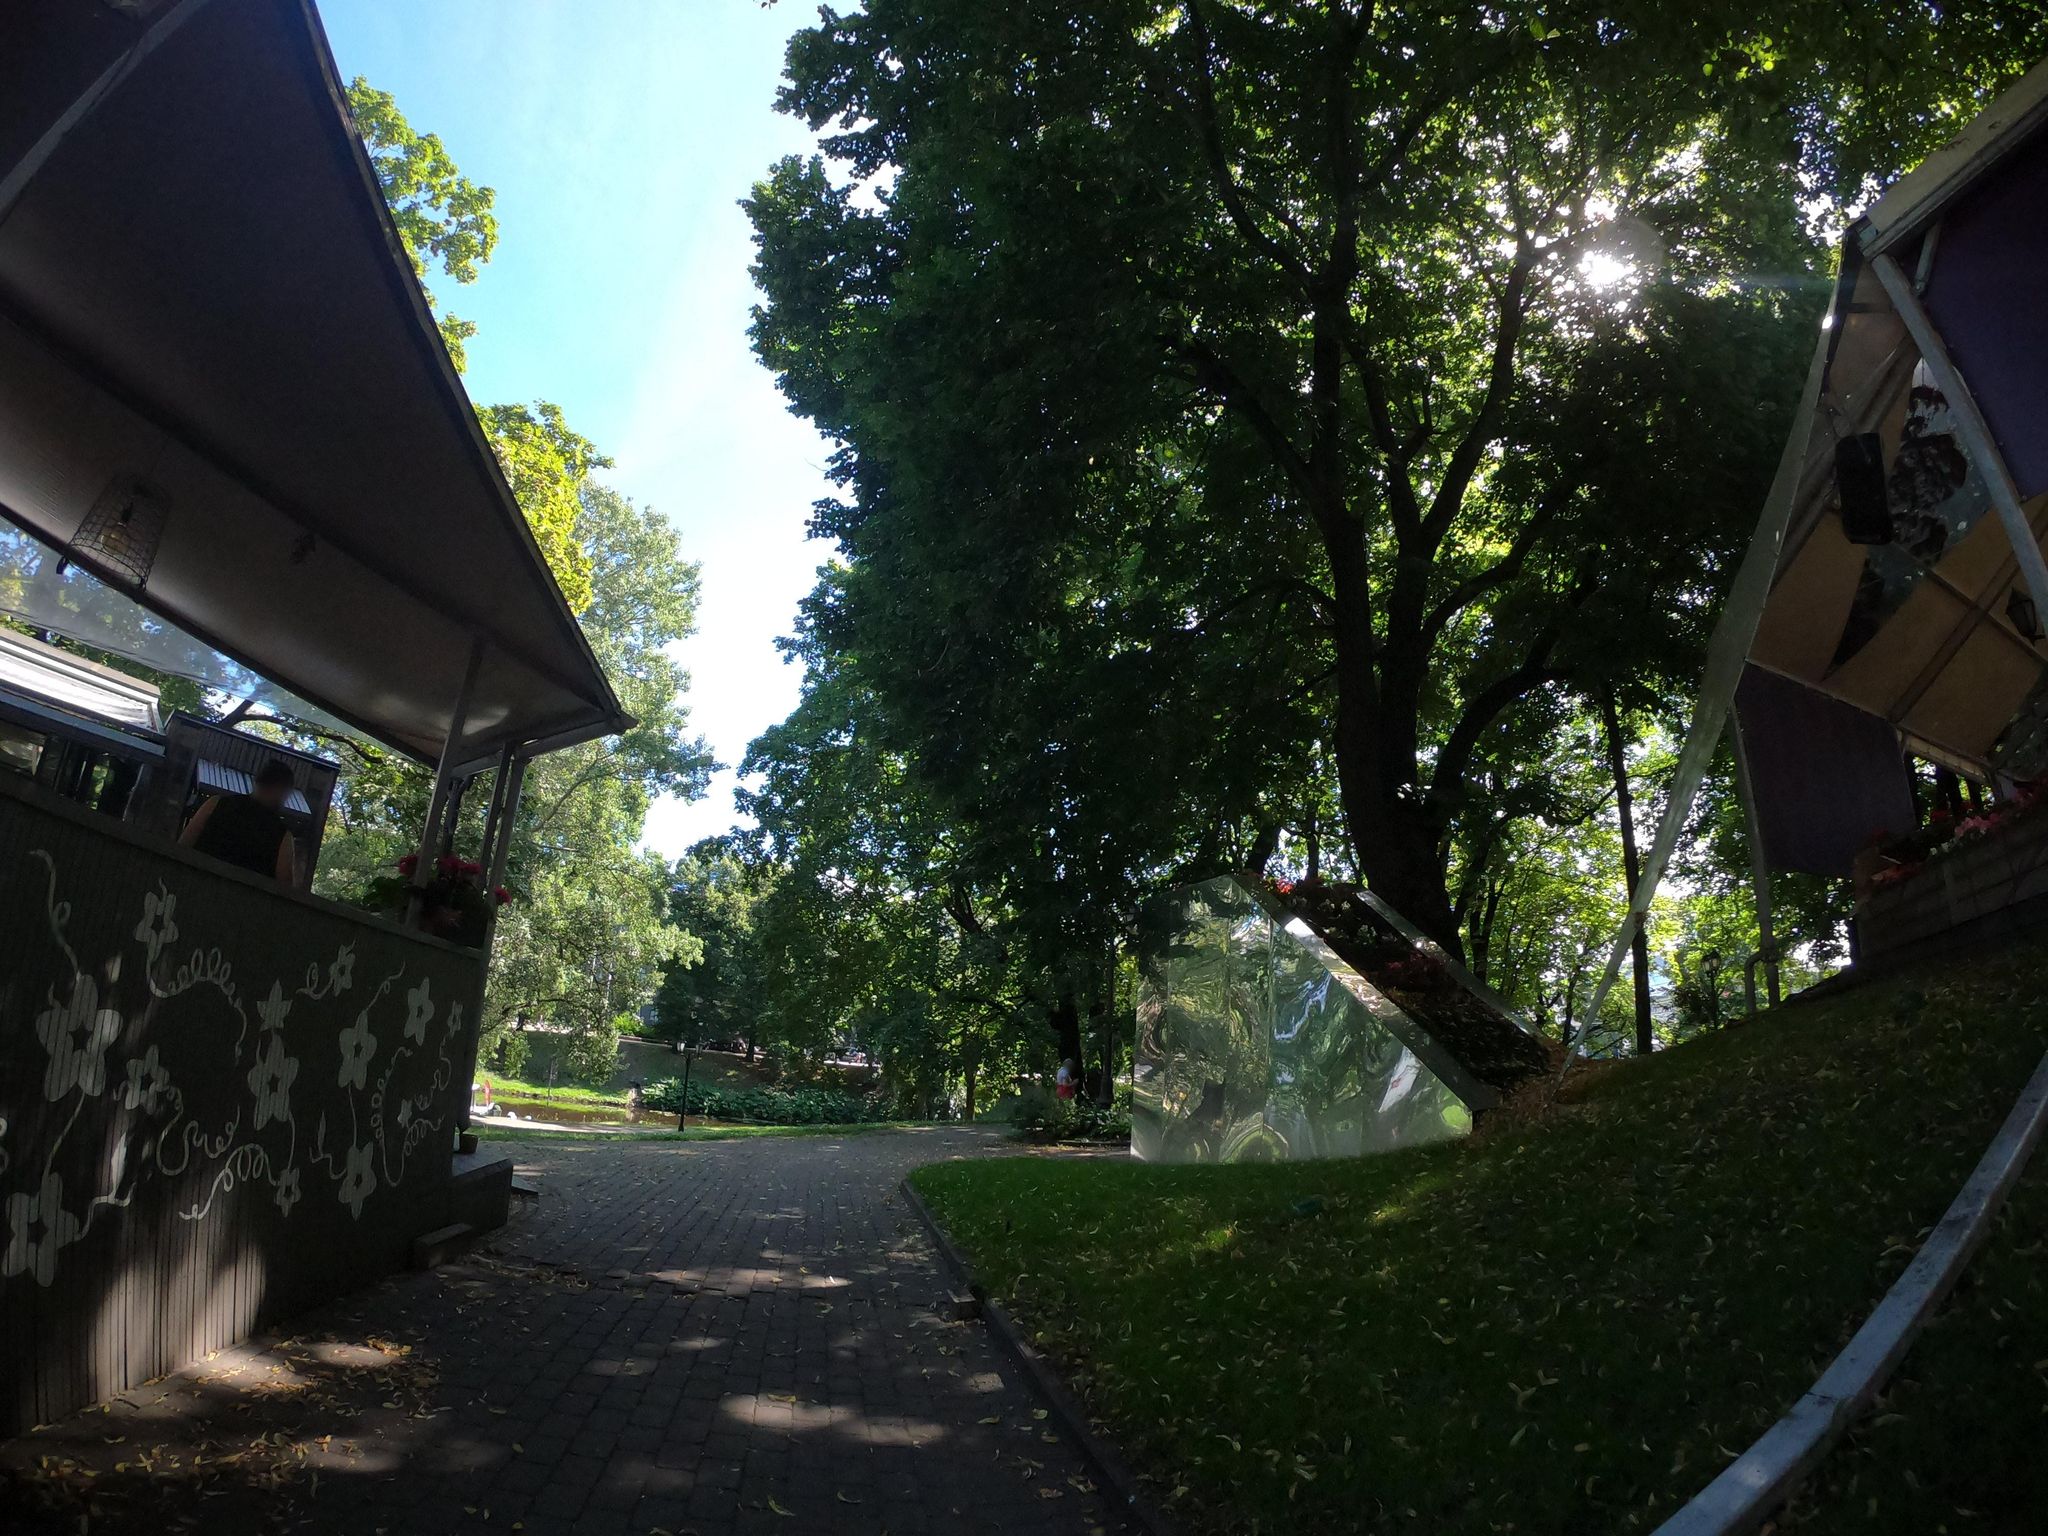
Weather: clear
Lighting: day
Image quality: good
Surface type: cycling surface
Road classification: steps, footway
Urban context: urban centre
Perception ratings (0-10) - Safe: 5.72, Lively: 3.07, Beautiful: 7.62, Boring: 7.01, Depressing: 6.86, Wealthy: 6.18